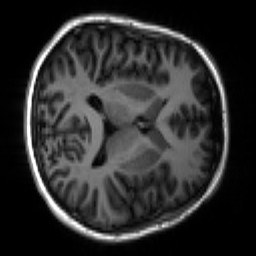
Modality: T1w
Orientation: axial
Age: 19
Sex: female
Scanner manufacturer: siemens
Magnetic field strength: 3 T
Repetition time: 2.3 s
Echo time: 0.00266 s